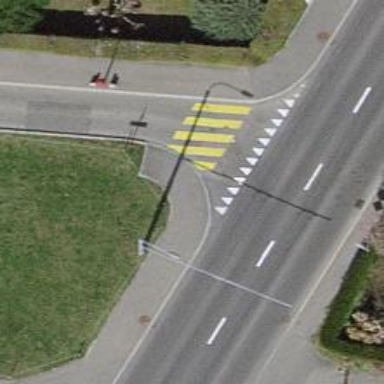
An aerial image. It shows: Marked road crossing.